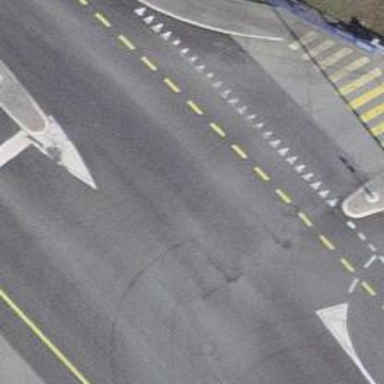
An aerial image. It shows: Unclassified road with asphalt surface.